Question: I have some social media icons using bootstraps font-awesome icons. My problem is that the icons are not centered.

Here is my code, most of it is copy and pasted from an online source.
'''
#HTML
<!-- Add font awesome icons -->
<div class="social-btns">
<a class="btn facebook" href="#"><i class="fa fa-facebook" aria-hidden="true"></i></a>
<a class="btn google" href="#"><i class="fa fa-google" aria-hidden="true"></i></a>
<a class="btn linkedin" href="#"><i class="fa fa-linkedin" aria-hidden="true"></i></a>
<a class="btn instagram" href="#"><i class="fa fa-instagram" aria-hidden="true"></i></a>
<a class="btn flickr" href="#"><i class="fa fa-flickr" aria-hidden="true"></i></a>
<a class="btn github" href="#"><i class="fa fa-github" aria-hidden="true"></i></a>
</div>
#CSS
.social-btns .btn,
.social-btns .btn:before,
.social-btns .btn .fa {
-webkit-transition: all 0.35s;
transition: all 0.35s;
-webkit-transition-timing-function: cubic-bezier(0.31, -0.105, 0.43, 1.59);
transition-timing-function: cubic-bezier(0.31, -0.105, 0.43, 1.59);
}
.social-btns .btn:before {
top: 90%;
left: -110%;
}
.social-btns .btn .fa {
-webkit-transform: scale(0.8);
transform: scale(0.8);
}
.social-btns .btn.facebook:before {
background-color: #3b5998;
}
.social-btns .btn.facebook .fa {
color: #3b5998;
}
.social-btns .btn.instagram:before {
background-color: sandybrown;
}
.social-btns .btn.instagram .fa {
color: sandybrown;
}
.social-btns .btn.google:before {
background-color: #dc4a38;
}
.social-btns .btn.google .fa {
color: #dc4a38;
}
.social-btns .btn.flickr:before {
background-color: hotpink;
}
.social-btns .btn.flickr .fa {
color: hotpink;
}
.social-btns .btn.github:before {
background-color: black;
}
.social-btns .btn.github .fa {
color: black;
}
.social-btns .btn.linkedin:before {
background-color: royalblue;
}
.social-btns .btn.linkedin .fa {
color: royalblue;
}
.social-btns .btn:focus:before,
.social-btns .btn:hover:before {
top: -10%;
left: -10%;
}
.social-btns .btn:focus .fa,
.social-btns .btn:hover .fa {
color: #fff;
-webkit-transform: scale(1);
transform: scale(1);
}
.social-btns {
margin: auto;
font-size: 0;
text-align: center;
position: inherit;
top: 0;
bottom: 0;
left: 0;
right: 0;
}
.social-btns .btn {
display: inline-block;
background-color: #fff;
width: 5em;
height: 5em;
margin: 0 10px;
text-align: left;
vertical-align: middle;
line-height: 50%;
position: relative;
overflow: hidden;
border-radius: 28%;
box-shadow: 0 5px 15px -5px rgba(0,0,0,0.1);
opacity: 0.99;
}
.social-btns .btn:before {
content: '';
width: 120%;
height: 120%;
position: absolute;
-webkit-transform: rotate(45deg);
transform: rotate(45deg);
}
.social-btns .btn .fa {
font-size: 2.5em;
vertical-align: middle;
}
'''
I'd also like it to be applicable to mobile as well. I've played around with some margins and text-aligns but nothing seems to work as desired. Any help is appreciated.
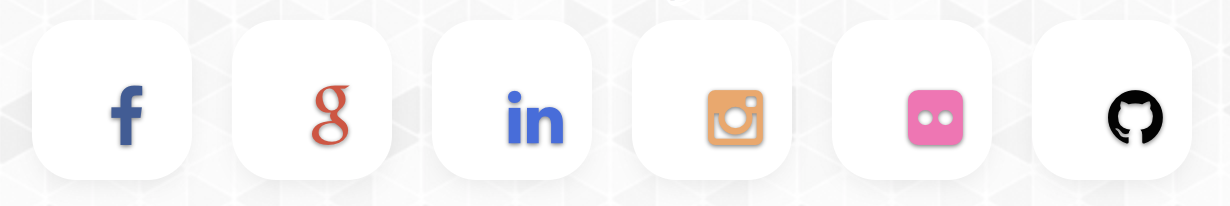
Answer: You need to just add it '.social-btns .btn{padding: 18px 18px;}'
'''
.social-btns .btn{padding: 18px 18px;}
.social-btns .btn,
.social-btns .btn:before,
.social-btns .btn .fa {
-webkit-transition: all 0.35s;
transition: all 0.35s;
-webkit-transition-timing-function: cubic-bezier(0.31, -0.105, 0.43, 1.59);
transition-timing-function: cubic-bezier(0.31, -0.105, 0.43, 1.59);
}
.social-btns .btn:before {
top: 90%;
left: -110%;
}
.social-btns .btn .fa {
-webkit-transform: scale(0.8);
transform: scale(0.8);
}
.social-btns .btn.facebook:before {
background-color: #3b5998;
}
.social-btns .btn.facebook .fa {
color: #3b5998;
}
.social-btns .btn.instagram:before {
background-color: sandybrown;
}
.social-btns .btn.instagram .fa {
color: sandybrown;
}
.social-btns .btn.google:before {
background-color: #dc4a38;
}
.social-btns .btn.google .fa {
color: #dc4a38;
}
.social-btns .btn.flickr:before {
background-color: hotpink;
}
.social-btns .btn.flickr .fa {
color: hotpink;
}
.social-btns .btn.github:before {
background-color: black;
}
.social-btns .btn.github .fa {
color: black;
}
.social-btns .btn.linkedin:before {
background-color: royalblue;
}
.social-btns .btn.linkedin .fa {
color: royalblue;
}
.social-btns .btn:focus:before,
.social-btns .btn:hover:before {
top: -10%;
left: -10%;
}
.social-btns .btn:focus .fa,
.social-btns .btn:hover .fa {
color: #fff;
-webkit-transform: scale(1);
transform: scale(1);
}
.social-btns {
margin: auto;
font-size: 0;
text-align: center;
position: inherit;
top: 0;
bottom: 0;
left: 0;
right: 0;
}
.social-btns .btn {
display: inline-block;
background-color: #fff;
width: 5em;
height: 5em;
margin: 0 10px;
text-align: left;
vertical-align: middle;
line-height: 50%;
position: relative;
overflow: hidden;
border-radius: 28%;
box-shadow: 0 5px 15px -5px rgba(0,0,0,0.1);
opacity: 0.99;
}
.social-btns .btn:before {
content: '';
width: 120%;
height: 120%;
position: absolute;
-webkit-transform: rotate(45deg);
transform: rotate(45deg);
}
.social-btns .btn .fa {
font-size: 2.5em;
vertical-align: middle;
}
'''
'''
<link rel="stylesheet" href="https://maxcdn.bootstrapcdn.com/font-awesome/4.7.0/css/font-awesome.min.css">
<link rel="stylesheet" href="https://maxcdn.bootstrapcdn.com/bootstrap/3.3.7/css/bootstrap.min.css">
<!-- Add font awesome icons -->
<div class="social-btns">
<a class="btn facebook" href="#"><i class="fa fa-facebook" aria-hidden="true"></i></a>
<a class="btn google" href="#"><i class="fa fa-google" aria-hidden="true"></i></a>
<a class="btn linkedin" href="#"><i class="fa fa-linkedin" aria-hidden="true"></i></a>
<a class="btn instagram" href="#"><i class="fa fa-instagram" aria-hidden="true"></i></a>
<a class="btn flickr" href="#"><i class="fa fa-flickr" aria-hidden="true"></i></a>
<a class="btn github" href="#"><i class="fa fa-github" aria-hidden="true"></i></a>
</div>
'''
'